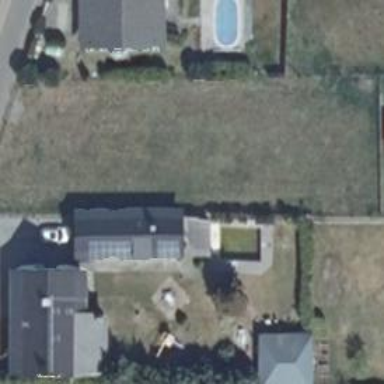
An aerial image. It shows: Swimming pool located in leisure land.